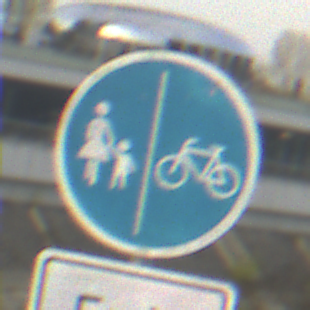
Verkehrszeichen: GetrennterRadUndGehwegRadwegRechts
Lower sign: HinweisDurchVerbaleAngabe2
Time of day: SunriseSunset
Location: Outdoor (Urban)
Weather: PartlyCloudy
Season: NotSpecified
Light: Natural